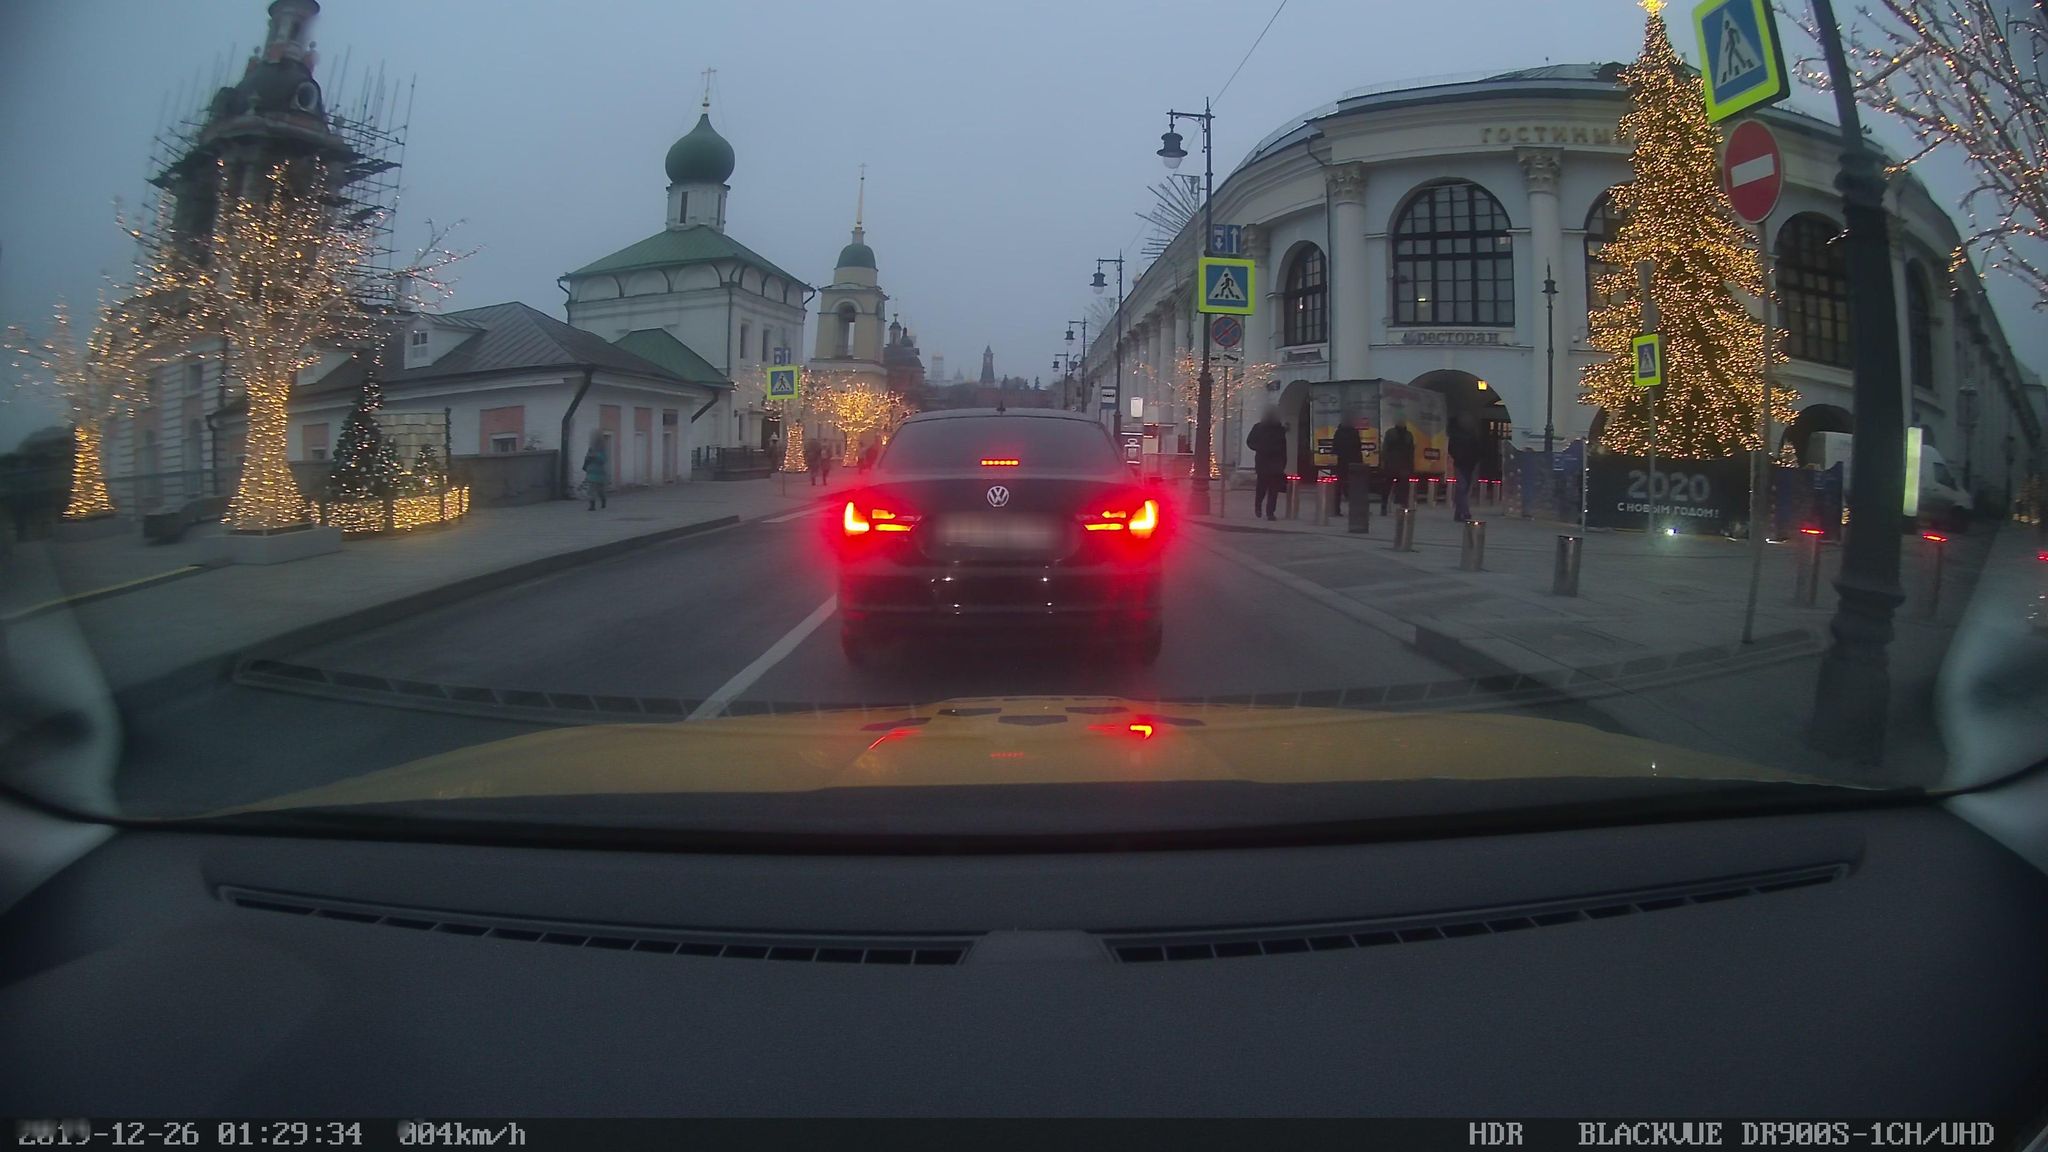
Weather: clear
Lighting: dusk/dawn
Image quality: slightly poor
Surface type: driving surface
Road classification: footway
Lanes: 2
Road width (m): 3.5
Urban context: urban centre
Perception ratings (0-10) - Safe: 4.06, Lively: 8.77, Beautiful: 4.86, Boring: 1.56, Depressing: 2.44, Wealthy: 4.99